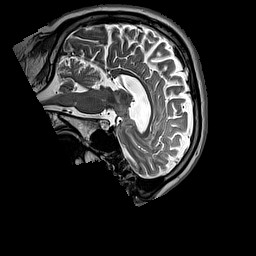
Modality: T2w
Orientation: sagittal
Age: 50
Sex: male
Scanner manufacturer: siemens
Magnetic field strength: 3 T
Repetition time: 3.2 s
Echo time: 0.212 s